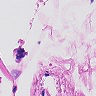
Metastatic tissue present: no